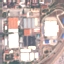
Label: Industrial